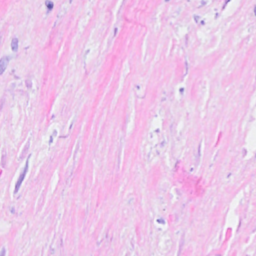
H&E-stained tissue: Breast